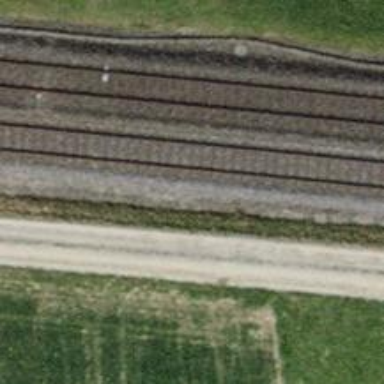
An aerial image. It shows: Dirt track with grade 4 track type.